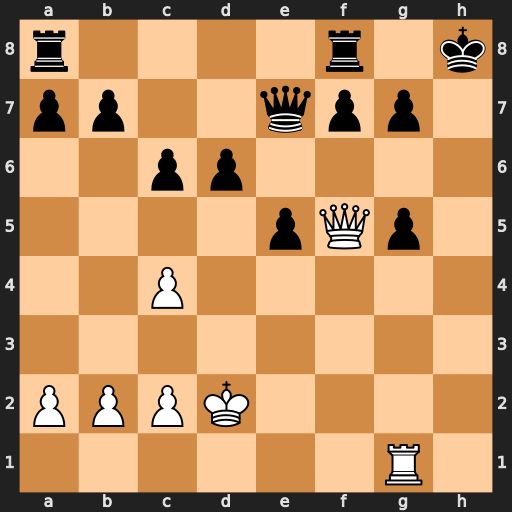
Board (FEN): r4r1k/pp2qpp1/2pp4/4pQp1/2P5/8/PPPK4/6R1
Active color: w
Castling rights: -
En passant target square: -
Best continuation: Rh1+ Kg8 Qh7#